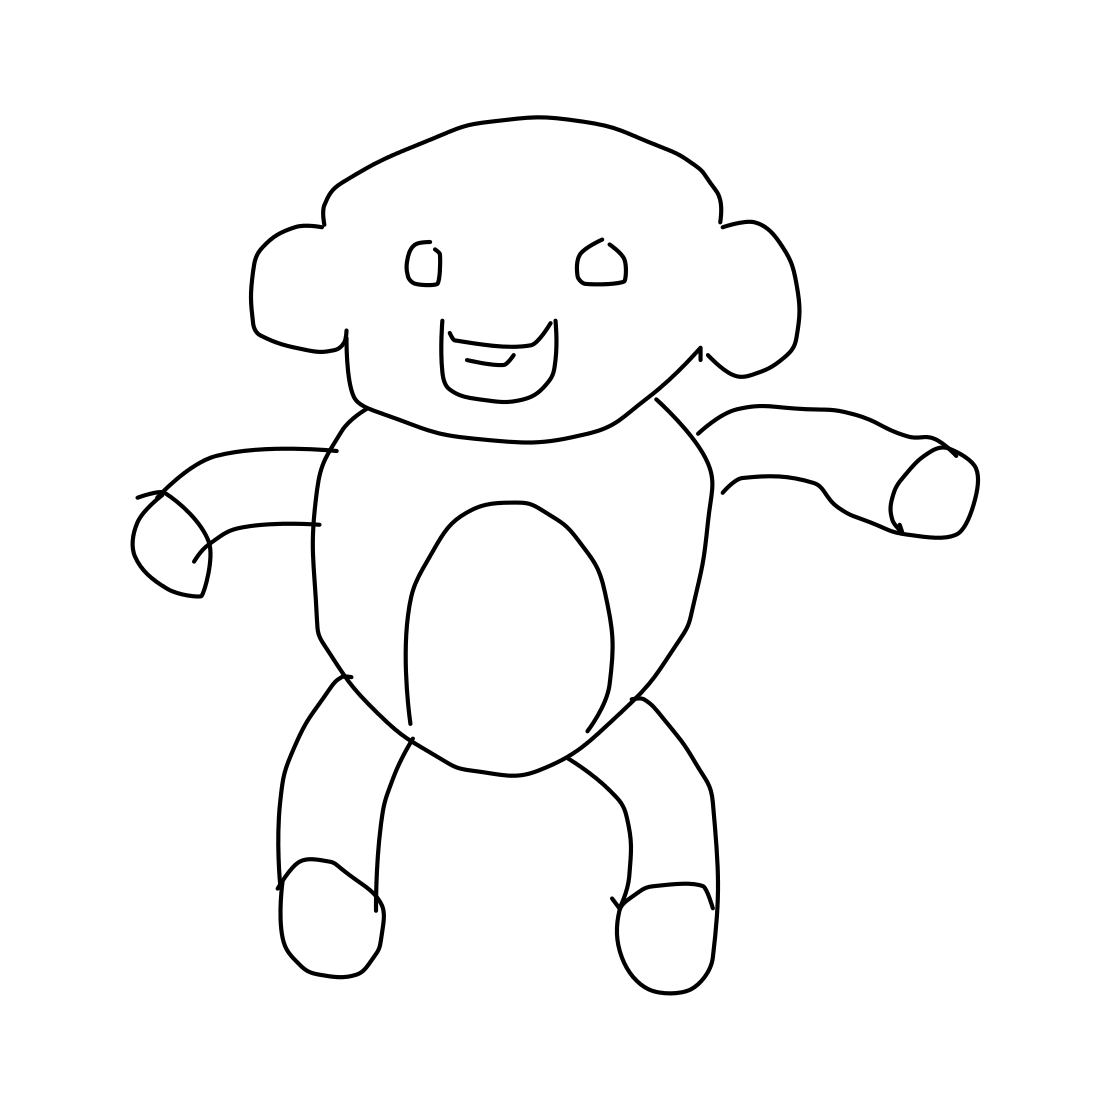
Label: panda